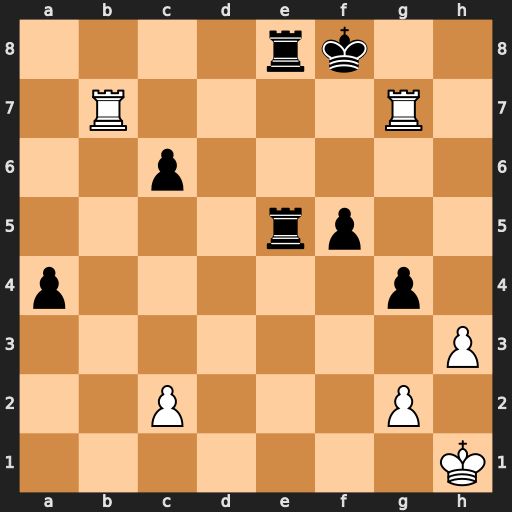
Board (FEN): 4rk2/1R4R1/2p5/4rp2/p5p1/7P/2P3P1/7K
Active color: w
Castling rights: -
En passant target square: -
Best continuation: Rbf7#